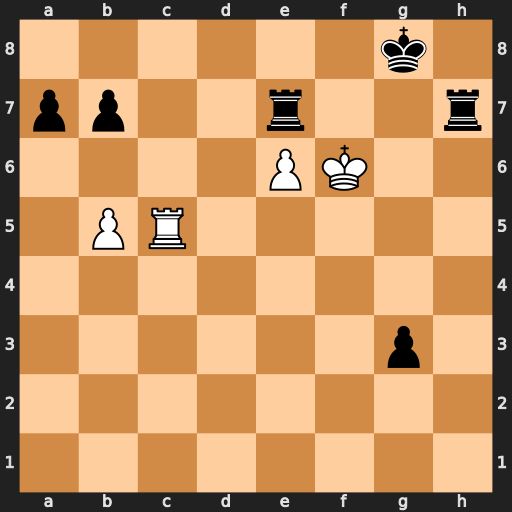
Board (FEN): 6k1/pp2r2r/4PK2/1PR5/8/6p1/8/8
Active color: w
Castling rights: -
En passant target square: -
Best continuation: Rc8+ Re8 Rxe8#